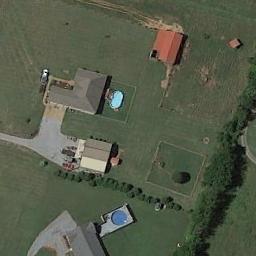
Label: sparse_residential